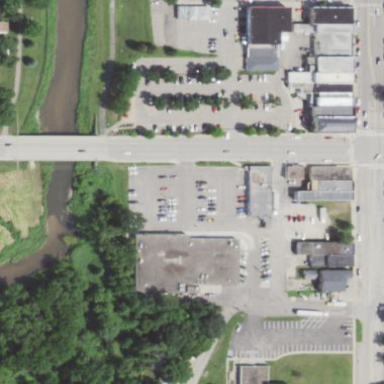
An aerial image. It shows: Parking area designated for shopping center with surface parking.